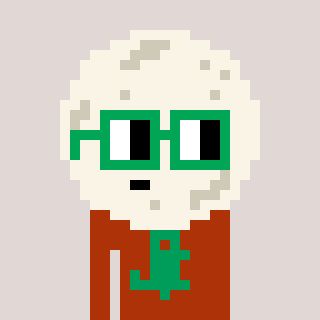
a pixel art character with square green glasses, a moon-shaped head and a hotbrown-colored body on a warm background